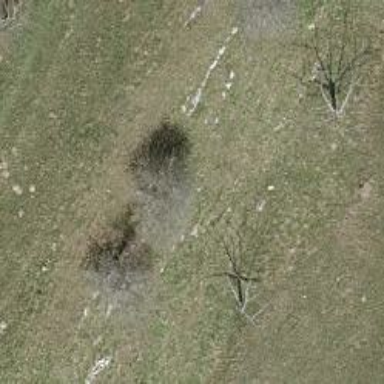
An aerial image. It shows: Beautiful tree in nature.